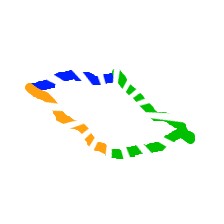
Shape: parallelogram